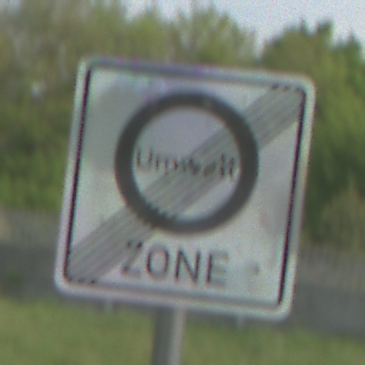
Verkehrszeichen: EndeUmweltzone
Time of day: MorningAfternoon
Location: Outdoor (Nature)
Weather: PartlyCloudy
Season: NotSpecified
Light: Natural